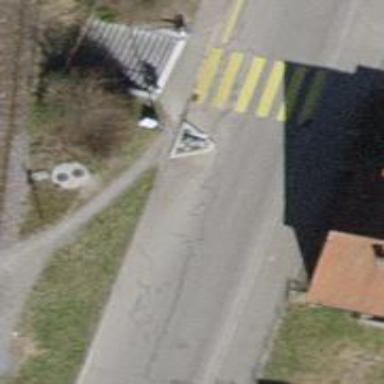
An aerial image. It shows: Feature for traffic calming is present.